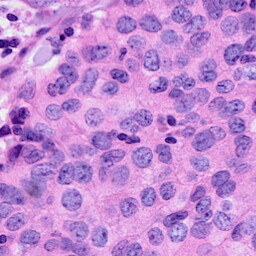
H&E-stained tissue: Breast